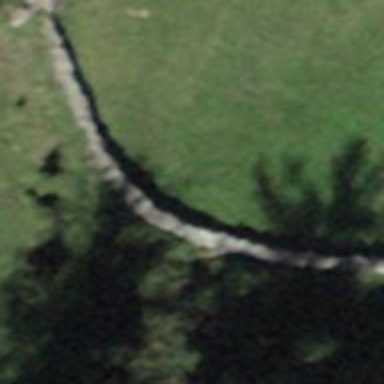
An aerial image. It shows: Wall barrier.